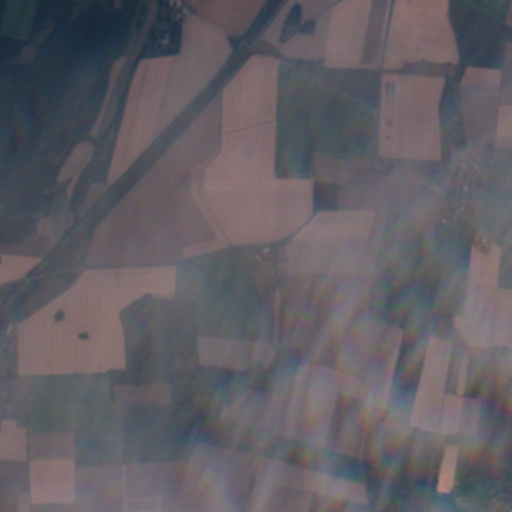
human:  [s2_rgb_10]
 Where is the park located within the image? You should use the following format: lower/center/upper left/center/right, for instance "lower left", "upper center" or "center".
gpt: The park is located in the center left of the image.
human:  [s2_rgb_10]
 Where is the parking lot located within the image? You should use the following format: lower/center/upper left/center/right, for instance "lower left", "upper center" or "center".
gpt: The parking lot is located in the center right of the image.
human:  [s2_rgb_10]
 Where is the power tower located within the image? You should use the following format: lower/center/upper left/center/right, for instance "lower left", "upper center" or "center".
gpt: The power tower is located in the lower of the image.
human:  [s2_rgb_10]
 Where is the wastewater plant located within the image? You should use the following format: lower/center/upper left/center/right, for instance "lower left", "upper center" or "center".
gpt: The wastewater plant is located in the center left of the image.
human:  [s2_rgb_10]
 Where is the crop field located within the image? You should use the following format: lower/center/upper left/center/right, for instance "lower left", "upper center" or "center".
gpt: There is no crop field in the image.